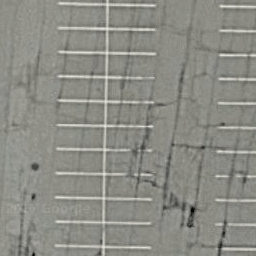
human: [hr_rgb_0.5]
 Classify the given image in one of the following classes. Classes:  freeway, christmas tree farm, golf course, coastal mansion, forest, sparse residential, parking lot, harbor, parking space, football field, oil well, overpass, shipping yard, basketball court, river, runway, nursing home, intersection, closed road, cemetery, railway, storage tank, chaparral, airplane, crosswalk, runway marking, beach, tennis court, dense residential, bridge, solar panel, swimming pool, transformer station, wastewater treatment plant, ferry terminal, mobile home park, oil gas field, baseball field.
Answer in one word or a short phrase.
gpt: parking space